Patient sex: M
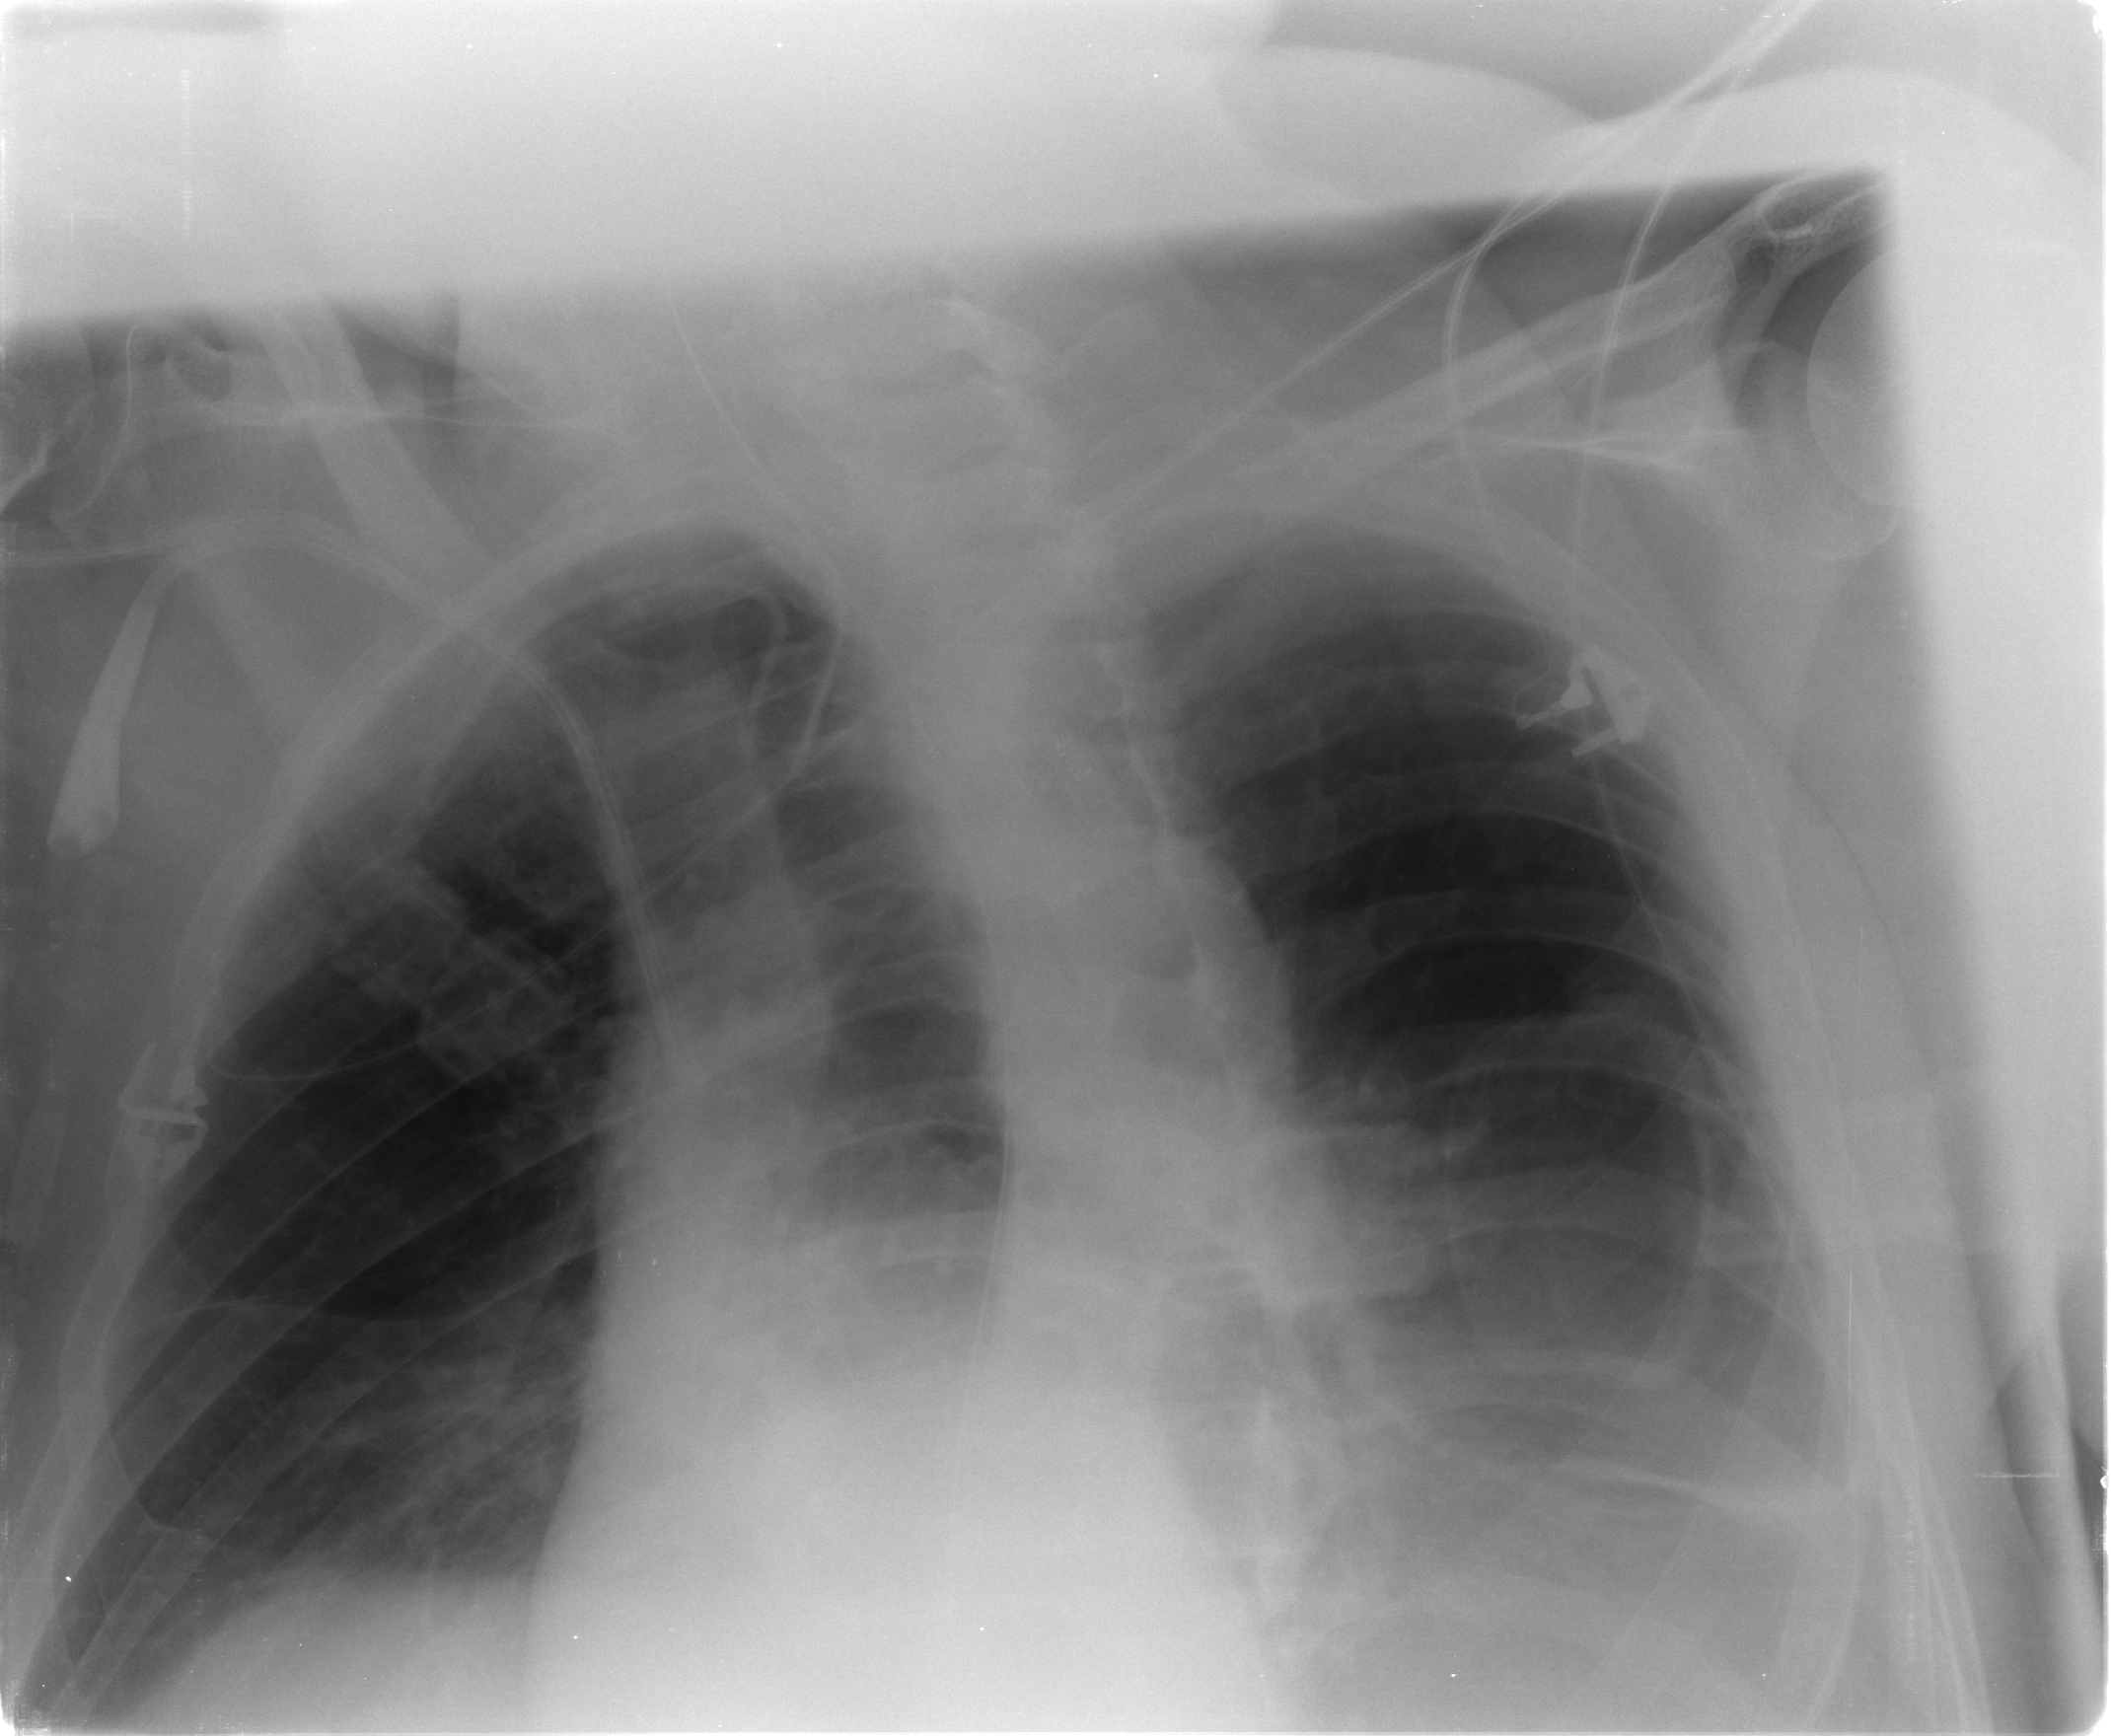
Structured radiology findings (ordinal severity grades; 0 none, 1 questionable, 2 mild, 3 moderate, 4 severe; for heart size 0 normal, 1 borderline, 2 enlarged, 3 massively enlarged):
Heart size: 2
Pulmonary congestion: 2
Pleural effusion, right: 2
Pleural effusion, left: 3
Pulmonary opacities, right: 2
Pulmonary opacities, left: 1
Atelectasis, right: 2
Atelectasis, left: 2